Question: I've seen the following thread which is related to my question:
<URL>
The above deals with changing the Content Template for a 'ComboBox'. I am working with WPF, am somewhat new to Styles and Templates, and I want to change the dull gray background color of a disabled 'TextBox' to some other color. We use 'TextBoxes' frequently in our application and we find the default color settings difficult to read.
I've crafted the following solution attempt. But of course, it does not work. Can someone give me an opinion on why?

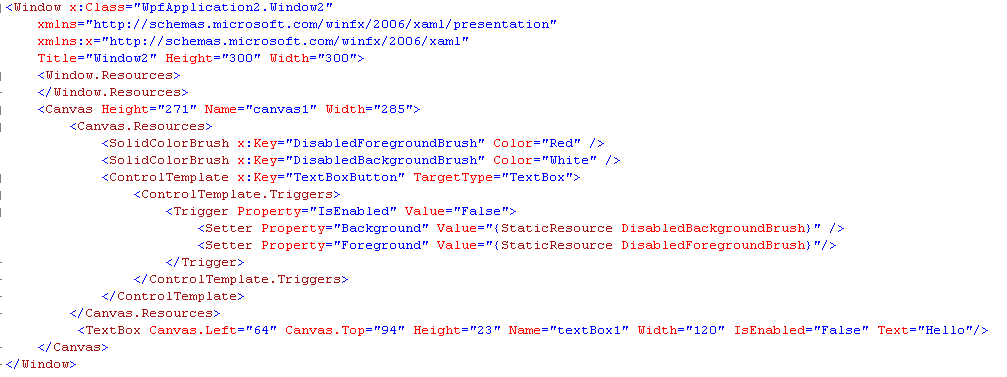
Answer: Unfortunately for the TextBox control, it appears like it's not as simple as just adding a trigger and changing the Background color when the trigger condition is true. You have to override the entire ControlTemplate to achieve this. Below is one example on how you might do this:
'''
<Window x:Class="StackOverflow.MainWindow"
xmlns="http://schemas.microsoft.com/winfx/2006/xaml/presentation"
xmlns:x="http://schemas.microsoft.com/winfx/2006/xaml"
Title="MainWindow" Height="350" Width="525">
<Window.Resources>
<SolidColorBrush x:Key="DisabledForegroundBrush" Color="Red" />
<SolidColorBrush x:Key="DisabledBackgroundBrush" Color="White" />
<Style TargetType="TextBox">
<Setter Property="Background" Value="White"/>
<Setter Property="BorderBrush" Value="Black"/>
<Setter Property="Template">
<Setter.Value>
<ControlTemplate TargetType="TextBox">
<Border Name="Bd" BorderThickness="{TemplateBinding BorderThickness}"
BorderBrush="{TemplateBinding BorderBrush}"
Background="{TemplateBinding Background}"
SnapsToDevicePixels="true">
<ScrollViewer Name="PART_ContentHost" Background="{TemplateBinding Background}"
SnapsToDevicePixels="{TemplateBinding SnapsToDevicePixels}" />
</Border>
<ControlTemplate.Triggers>
<Trigger Property="IsEnabled" Value="False">
<Setter Value="{StaticResource DisabledBackgroundBrush}" Property="Background" />
<Setter Value="{StaticResource DisabledForegroundBrush}" Property="Foreground" />
<Setter TargetName="PART_ContentHost" Property="Background" Value="Blue"/>
</Trigger>
</ControlTemplate.Triggers>
</ControlTemplate>
</Setter.Value>
</Setter>
</Style>
</Window.Resources>
<Canvas>
<TextBox Text="TextBox" IsEnabled="False"/>
<TextBox Text="TextBox" IsEnabled="True" Canvas.Top="25"/>
</Canvas>
</Window>
'''
In response to your question, I tried adding the ComboBox style to my original answer above and I was able to integrate it without errors. I'm not sure though if it behaves like you wanted it to. I just copy-pasted what's in the link you specified.
'''
<Window x:Class="StackOverflow.MainWindow"
xmlns="http://schemas.microsoft.com/winfx/2006/xaml/presentation"
xmlns:x="http://schemas.microsoft.com/winfx/2006/xaml"
xmlns:local="clr-namespace:StackOverflow"
Title="MainWindow" Height="350" Width="525"
x:Name="window">
<Window.Resources>
<SolidColorBrush x:Key="DisabledForegroundBrush" Color="Red" />
<SolidColorBrush x:Key="DisabledBackgroundBrush" Color="Blue" />
<LinearGradientBrush x:Key="NormalBrush" StartPoint="0,0" EndPoint="0,1">
<GradientBrush.GradientStops>
<GradientStopCollection>
<GradientStop Color="#FFF" Offset="0.0"/>
<GradientStop Color="#CCC" Offset="1.0"/>
</GradientStopCollection>
</GradientBrush.GradientStops>
</LinearGradientBrush>
<LinearGradientBrush x:Key="HorizontalNormalBrush" StartPoint="0,0" EndPoint="1,0">
<GradientBrush.GradientStops>
<GradientStopCollection>
<GradientStop Color="#FFF" Offset="0.0"/>
<GradientStop Color="#CCC" Offset="1.0"/>
</GradientStopCollection>
</GradientBrush.GradientStops>
</LinearGradientBrush>
<LinearGradientBrush x:Key="LightBrush" StartPoint="0,0" EndPoint="0,1">
<GradientBrush.GradientStops>
<GradientStopCollection>
<GradientStop Color="#FFF" Offset="0.0"/>
<GradientStop Color="#EEE" Offset="1.0"/>
</GradientStopCollection>
</GradientBrush.GradientStops>
</LinearGradientBrush>
<LinearGradientBrush x:Key="HorizontalLightBrush" StartPoint="0,0" EndPoint="1,0">
<GradientBrush.GradientStops>
<GradientStopCollection>
<GradientStop Color="#FFF" Offset="0.0"/>
<GradientStop Color="#EEE" Offset="1.0"/>
</GradientStopCollection>
</GradientBrush.GradientStops>
</LinearGradientBrush>
<LinearGradientBrush x:Key="DarkBrush" StartPoint="0,0" EndPoint="0,1">
<GradientBrush.GradientStops>
<GradientStopCollection>
<GradientStop Color="#FFF" Offset="0.0"/>
<GradientStop Color="#AAA" Offset="1.0"/>
</GradientStopCollection>
</GradientBrush.GradientStops>
</LinearGradientBrush>
<LinearGradientBrush x:Key="PressedBrush" StartPoint="0,0" EndPoint="0,1">
<GradientBrush.GradientStops>
<GradientStopCollection>
<GradientStop Color="#BBB" Offset="0.0"/>
<GradientStop Color="#EEE" Offset="0.1"/>
<GradientStop Color="#EEE" Offset="0.9"/>
<GradientStop Color="#FFF" Offset="1.0"/>
</GradientStopCollection>
</GradientBrush.GradientStops>
</LinearGradientBrush>
<SolidColorBrush x:Key="WindowBackgroundBrush" Color="#FFF" />
<SolidColorBrush x:Key="SelectedBackgroundBrush" Color="#DDD" />
<!-- Border Brushes -->
<LinearGradientBrush x:Key="NormalBorderBrush" StartPoint="0,0" EndPoint="0,1">
<GradientBrush.GradientStops>
<GradientStopCollection>
<GradientStop Color="#CCC" Offset="0.0"/>
<GradientStop Color="#444" Offset="1.0"/>
</GradientStopCollection>
</GradientBrush.GradientStops>
</LinearGradientBrush>
<LinearGradientBrush x:Key="HorizontalNormalBorderBrush" StartPoint="0,0" EndPoint="1,0">
<GradientBrush.GradientStops>
<GradientStopCollection>
<GradientStop Color="#CCC" Offset="0.0"/>
<GradientStop Color="#444" Offset="1.0"/>
</GradientStopCollection>
</GradientBrush.GradientStops>
</LinearGradientBrush>
<LinearGradientBrush x:Key="DefaultedBorderBrush" StartPoint="0,0" EndPoint="0,1">
<GradientBrush.GradientStops>
<GradientStopCollection>
<GradientStop Color="#777" Offset="0.0"/>
<GradientStop Color="#000" Offset="1.0"/>
</GradientStopCollection>
</GradientBrush.GradientStops>
</LinearGradientBrush>
<LinearGradientBrush x:Key="PressedBorderBrush" StartPoint="0,0" EndPoint="0,1">
<GradientBrush.GradientStops>
<GradientStopCollection>
<GradientStop Color="#444" Offset="0.0"/>
<GradientStop Color="#888" Offset="1.0"/>
</GradientStopCollection>
</GradientBrush.GradientStops>
</LinearGradientBrush>
<SolidColorBrush x:Key="DisabledBorderBrush" Color="#AAA" />
<SolidColorBrush x:Key="SolidBorderBrush" Color="#888" />
<SolidColorBrush x:Key="LightBorderBrush" Color="#AAA" />
<!-- Miscellaneous Brushes -->
<SolidColorBrush x:Key="GlyphBrush" Color="#444" />
<SolidColorBrush x:Key="LightColorBrush" Color="#DDD" />
<ControlTemplate x:Key="ComboBoxToggleButton" TargetType="ToggleButton">
<Grid>
<Grid.ColumnDefinitions>
<ColumnDefinition />
<ColumnDefinition Width="20" />
</Grid.ColumnDefinitions>
<Border
x:Name="Border"
Grid.ColumnSpan="2"
CornerRadius="2"
Background="{StaticResource NormalBrush}"
BorderBrush="{StaticResource NormalBorderBrush}"
BorderThickness="1" />
<Border
Grid.Column="0"
CornerRadius="2,0,0,2"
Margin="1"
Background="{StaticResource WindowBackgroundBrush}"
BorderBrush="{StaticResource NormalBorderBrush}"
BorderThickness="0,0,1,0" />
<Path
x:Name="Arrow"
Grid.Column="1"
Fill="{StaticResource GlyphBrush}"
HorizontalAlignment="Center"
VerticalAlignment="Center"
Data="M 0 0 L 4 4 L 8 0 Z"/>
</Grid>
<ControlTemplate.Triggers>
<Trigger Property="ToggleButton.IsMouseOver" Value="true">
<Setter TargetName="Border" Property="Background" Value="{StaticResource DarkBrush}" />
</Trigger>
<Trigger Property="ToggleButton.IsChecked" Value="true">
<Setter TargetName="Border" Property="Background" Value="{StaticResource PressedBrush}" />
</Trigger>
<Trigger Property="IsEnabled" Value="False">
<Setter TargetName="Border" Property="Background" Value="{StaticResource DisabledBackgroundBrush}" />
<Setter TargetName="Border" Property="BorderBrush" Value="{StaticResource DisabledBorderBrush}" />
<Setter Property="Foreground" Value="{StaticResource DisabledForegroundBrush}"/>
<Setter TargetName="Arrow" Property="Fill" Value="{StaticResource DisabledForegroundBrush}" />
</Trigger>
</ControlTemplate.Triggers>
</ControlTemplate>
<ControlTemplate x:Key="ComboBoxTextBox" TargetType="TextBox">
<Border x:Name="PART_ContentHost" Focusable="False" Background="{TemplateBinding Background}" />
</ControlTemplate>
<Style x:Key="{x:Type ComboBox}" TargetType="ComboBox">
<Setter Property="SnapsToDevicePixels" Value="true"/>
<Setter Property="OverridesDefaultStyle" Value="true"/>
<Setter Property="ScrollViewer.HorizontalScrollBarVisibility" Value="Auto"/>
<Setter Property="ScrollViewer.VerticalScrollBarVisibility" Value="Auto"/>
<Setter Property="ScrollViewer.CanContentScroll" Value="true"/>
<Setter Property="MinWidth" Value="120"/>
<Setter Property="MinHeight" Value="20"/>
<Setter Property="Template">
<Setter.Value>
<ControlTemplate TargetType="ComboBox">
<Grid>
<ToggleButton
Name="ToggleButton"
Template="{StaticResource ComboBoxToggleButton}"
Grid.Column="2"
Focusable="false"
IsChecked="{Binding Path=IsDropDownOpen,Mode=TwoWay,RelativeSource={RelativeSource TemplatedParent}}"
ClickMode="Press">
</ToggleButton>
<ContentPresenter
Name="ContentSite"
IsHitTestVisible="False"
Content="{TemplateBinding SelectionBoxItem}"
ContentTemplate="{TemplateBinding SelectionBoxItemTemplate}"
ContentTemplateSelector="{TemplateBinding ItemTemplateSelector}"
Margin="3,3,23,3"
VerticalAlignment="Center"
HorizontalAlignment="Left" />
<TextBox x:Name="PART_EditableTextBox"
Style="{x:Null}"
Template="{StaticResource ComboBoxTextBox}"
HorizontalAlignment="Left"
VerticalAlignment="Center"
Margin="3,3,23,3"
Focusable="True"
Background="Transparent"
Visibility="Hidden"
IsReadOnly="{TemplateBinding IsReadOnly}"/>
<Popup
Name="Popup"
Placement="Bottom"
IsOpen="{TemplateBinding IsDropDownOpen}"
AllowsTransparency="True"
Focusable="False"
PopupAnimation="Slide">
<Grid
Name="DropDown"
SnapsToDevicePixels="True"
MinWidth="{TemplateBinding ActualWidth}"
MaxHeight="{TemplateBinding MaxDropDownHeight}">
<Border
x:Name="DropDownBorder"
Background="{StaticResource WindowBackgroundBrush}"
BorderThickness="1"
BorderBrush="{StaticResource SolidBorderBrush}"/>
<ScrollViewer Margin="4,6,4,6" SnapsToDevicePixels="True">
<StackPanel IsItemsHost="True" KeyboardNavigation.DirectionalNavigation="Contained" />
</ScrollViewer>
</Grid>
</Popup>
</Grid>
<ControlTemplate.Triggers>
<Trigger Property="HasItems" Value="false">
<Setter TargetName="DropDownBorder" Property="MinHeight" Value="95"/>
</Trigger>
<Trigger Property="IsEnabled" Value="false">
<Setter Property="Foreground" Value="{StaticResource DisabledForegroundBrush}"/>
</Trigger>
<Trigger Property="IsGrouping" Value="true">
<Setter Property="ScrollViewer.CanContentScroll" Value="false"/>
</Trigger>
<Trigger SourceName="Popup" Property="Popup.AllowsTransparency" Value="true">
<Setter TargetName="DropDownBorder" Property="CornerRadius" Value="4"/>
<Setter TargetName="DropDownBorder" Property="Margin" Value="0,2,0,0"/>
</Trigger>
<Trigger Property="IsEditable"
Value="true">
<Setter Property="IsTabStop" Value="false"/>
<Setter TargetName="PART_EditableTextBox" Property="Visibility" Value="Visible"/>
<Setter TargetName="ContentSite" Property="Visibility" Value="Hidden"/>
</Trigger>
</ControlTemplate.Triggers>
</ControlTemplate>
</Setter.Value>
</Setter>
<Style.Triggers>
</Style.Triggers>
</Style>
<Style TargetType="TextBox">
<Setter Property="Background" Value="White"/>
<Setter Property="BorderBrush" Value="Black"/>
<Setter Property="Template">
<Setter.Value>
<ControlTemplate TargetType="TextBox">
<Border Name="Bd" BorderThickness="{TemplateBinding BorderThickness}"
BorderBrush="{TemplateBinding BorderBrush}"
Background="{TemplateBinding Background}"
SnapsToDevicePixels="true">
<ScrollViewer Name="PART_ContentHost" Background="{TemplateBinding Background}"
SnapsToDevicePixels="{TemplateBinding SnapsToDevicePixels}" />
</Border>
<ControlTemplate.Triggers>
<Trigger Property="IsEnabled" Value="False">
<Setter Value="{StaticResource DisabledBackgroundBrush}" Property="Background" />
<Setter Value="{StaticResource DisabledForegroundBrush}" Property="Foreground" />
<Setter TargetName="PART_ContentHost" Property="Background" Value="{StaticResource DisabledBackgroundBrush}"/>
</Trigger>
</ControlTemplate.Triggers>
</ControlTemplate>
</Setter.Value>
</Setter>
</Style>
</Window.Resources>
<StackPanel>
<TextBox IsEnabled="False">TextBox</TextBox>
<ComboBox IsEnabled="False"/>
</StackPanel>
</Window>
'''